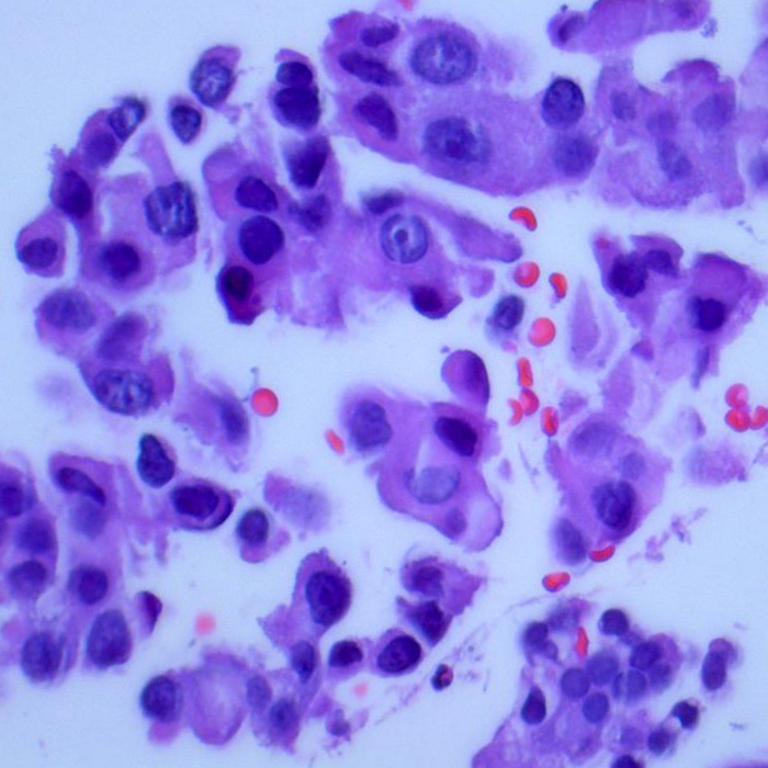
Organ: lung
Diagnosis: adenocarcinomas